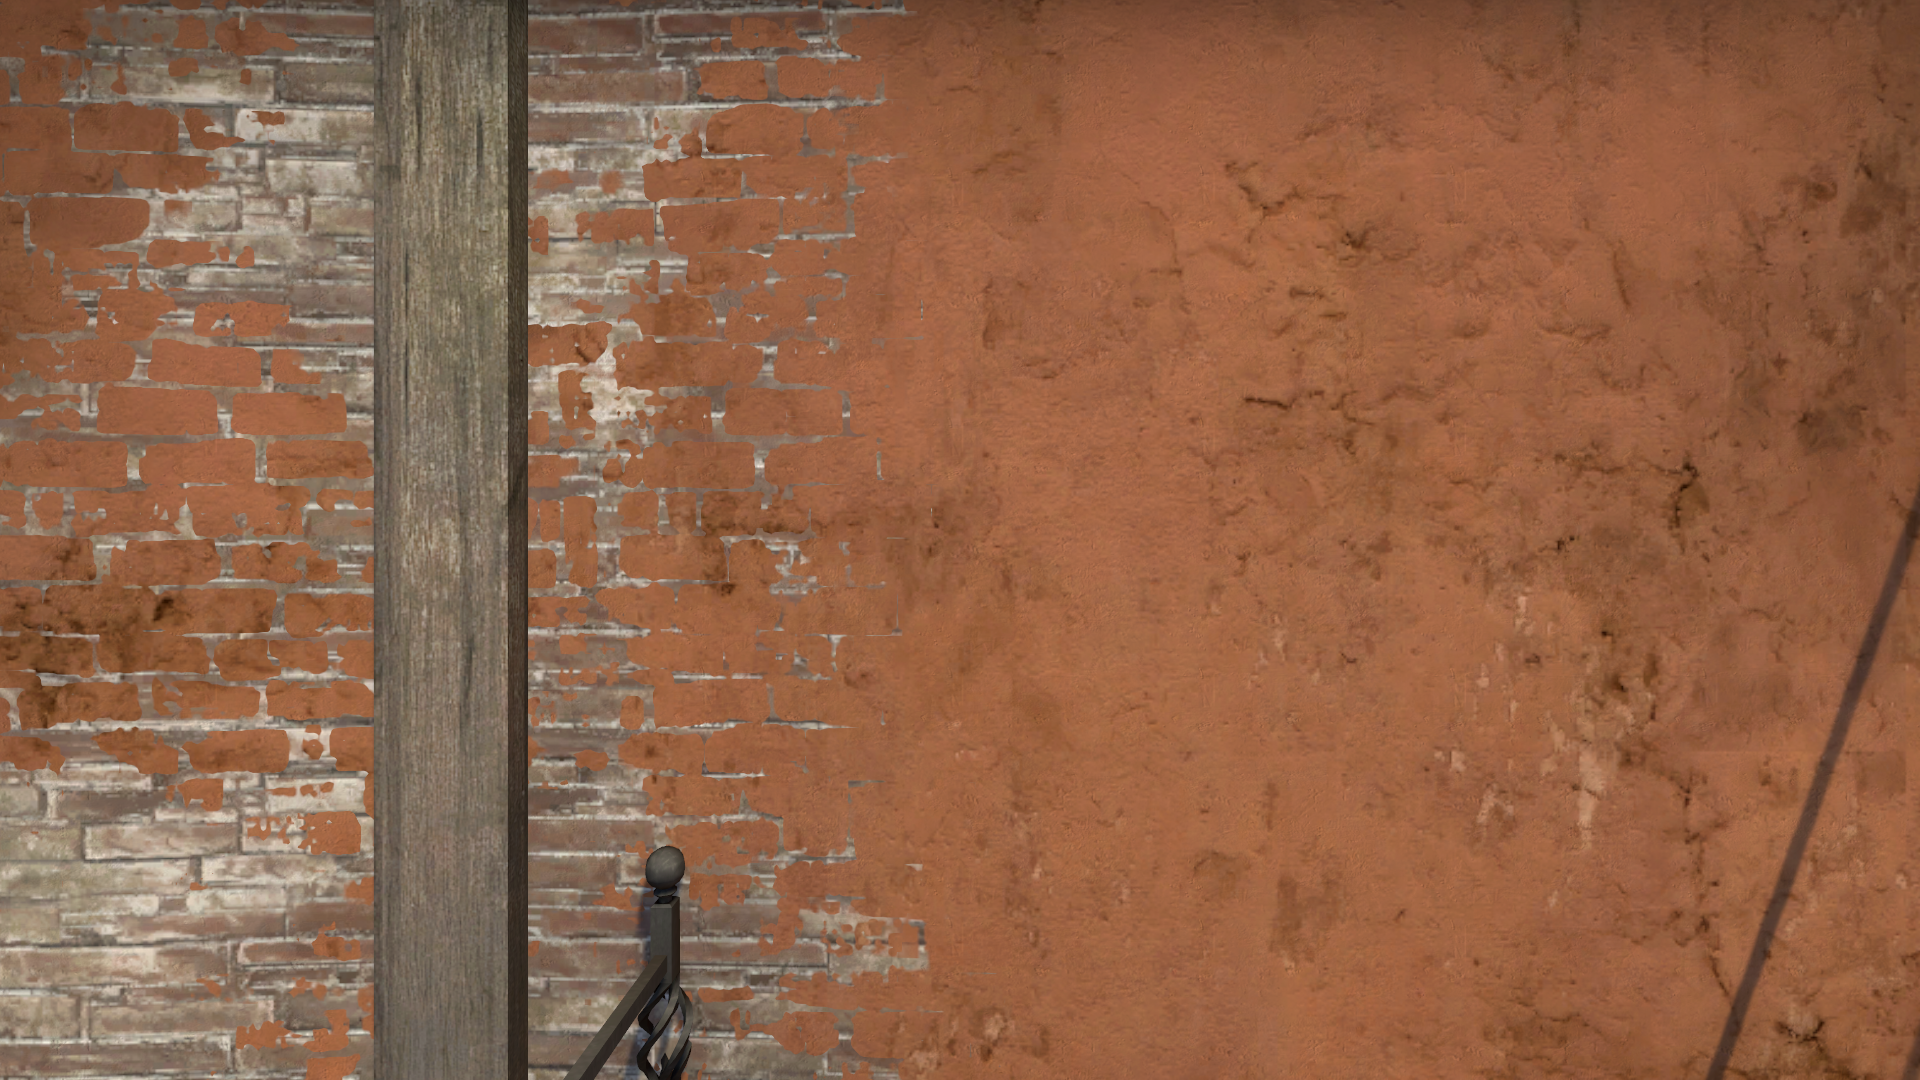
Map: de_inferno